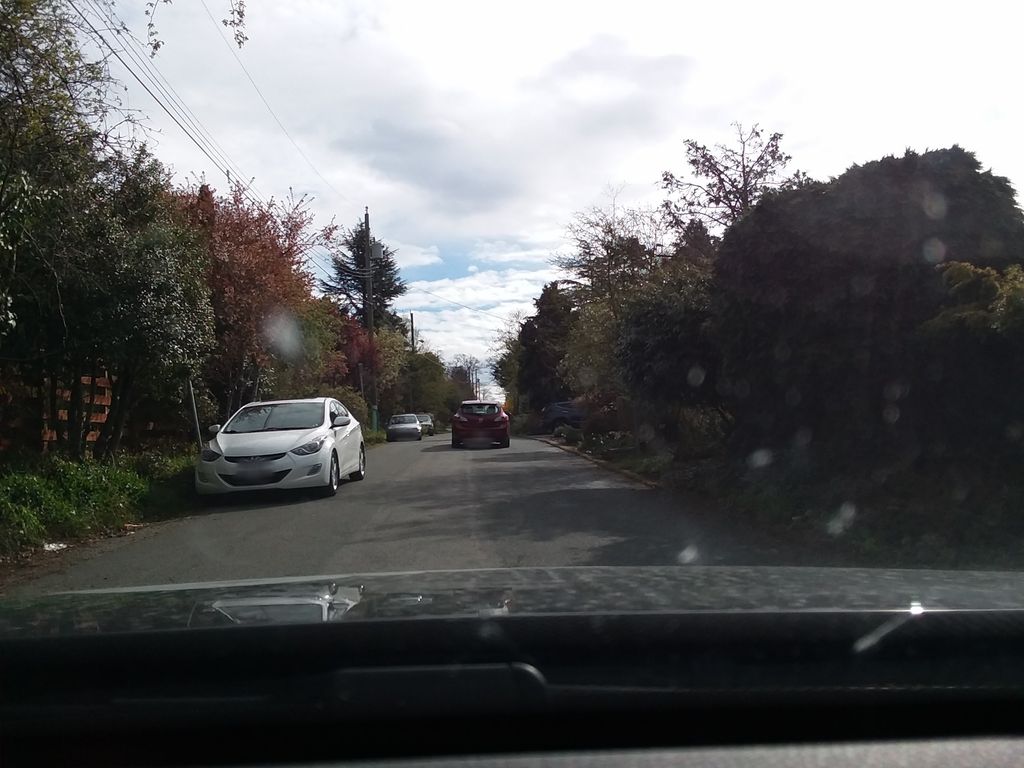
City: victoria